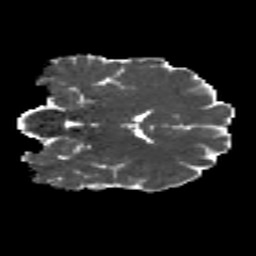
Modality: MD
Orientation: coronal
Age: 22
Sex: male
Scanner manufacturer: siemens
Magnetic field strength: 3 T
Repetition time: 8.8 s
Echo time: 0.085 s